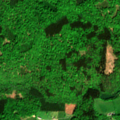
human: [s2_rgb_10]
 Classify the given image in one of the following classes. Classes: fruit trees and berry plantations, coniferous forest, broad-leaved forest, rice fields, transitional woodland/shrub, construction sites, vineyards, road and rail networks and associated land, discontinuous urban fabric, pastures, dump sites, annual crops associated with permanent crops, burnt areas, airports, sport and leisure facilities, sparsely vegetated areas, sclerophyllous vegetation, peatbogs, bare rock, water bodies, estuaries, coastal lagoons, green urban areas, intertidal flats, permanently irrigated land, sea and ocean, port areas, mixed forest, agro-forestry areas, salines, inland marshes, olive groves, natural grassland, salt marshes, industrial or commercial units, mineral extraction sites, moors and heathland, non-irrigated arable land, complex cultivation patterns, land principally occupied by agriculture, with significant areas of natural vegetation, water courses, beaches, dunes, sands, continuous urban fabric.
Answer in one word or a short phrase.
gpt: complex cultivation patterns, broad-leaved forest, mixed forest